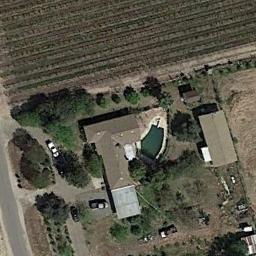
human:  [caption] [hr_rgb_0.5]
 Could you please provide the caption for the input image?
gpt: A path leads to this house with black roof .

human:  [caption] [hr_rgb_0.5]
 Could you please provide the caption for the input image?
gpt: In sparse residential areas there are several houses of different sizes and several green trees surrounded by farmland .

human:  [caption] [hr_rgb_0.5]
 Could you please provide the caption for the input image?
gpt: Two buildings of different shapes are  in the sparse residential .

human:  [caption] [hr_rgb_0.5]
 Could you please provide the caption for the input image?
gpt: The sparse residential is on the bare land next to the farmland and some trees .

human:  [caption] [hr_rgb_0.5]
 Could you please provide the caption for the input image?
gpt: A sparse residential area with  two buildings beside the farmland .